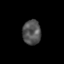
Tissue: skin
Cell type: Epithelial cells
Senescence score: 0.2648
Nuclear area (px): 438
Mean DAPI intensity: 83.053